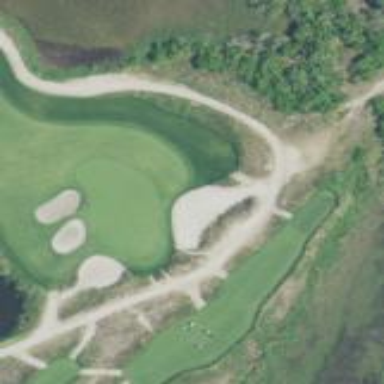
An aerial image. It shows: Grassy area designated as golf fairway.